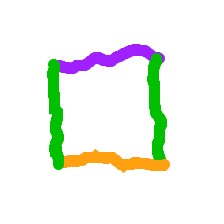
Shape: square